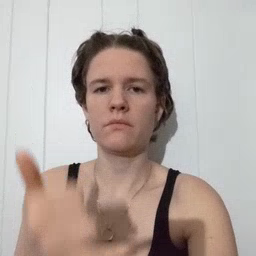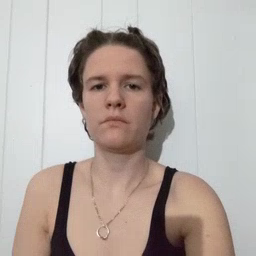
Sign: yellow